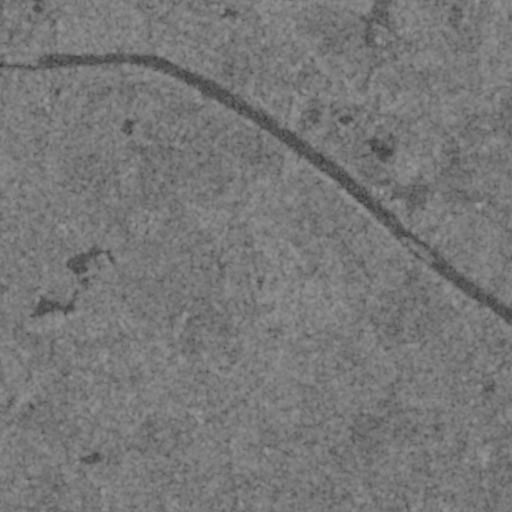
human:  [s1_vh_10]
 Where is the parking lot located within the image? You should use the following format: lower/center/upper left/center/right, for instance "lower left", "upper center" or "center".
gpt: The parking lot is located in the lower left of the image.
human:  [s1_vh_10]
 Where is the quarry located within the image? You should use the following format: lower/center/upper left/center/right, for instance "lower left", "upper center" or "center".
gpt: The quarry is located in the upper center of the image.
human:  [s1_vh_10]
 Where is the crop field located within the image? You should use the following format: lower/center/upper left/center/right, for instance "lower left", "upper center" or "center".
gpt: There is no crop field in the image.

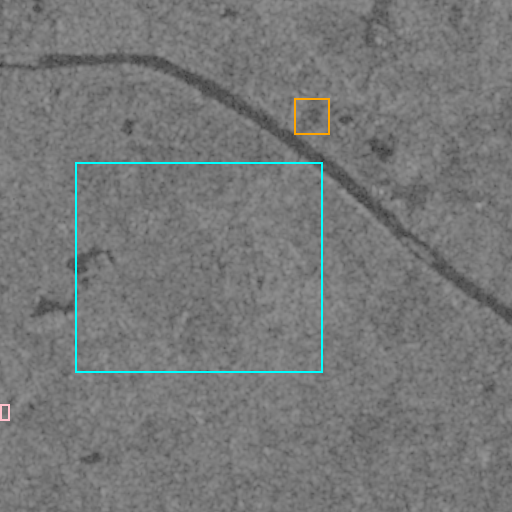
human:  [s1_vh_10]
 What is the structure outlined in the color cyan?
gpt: The structure outlined in cyan is a crop field.
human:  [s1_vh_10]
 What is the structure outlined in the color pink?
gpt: The structure outlined in pink is a park.
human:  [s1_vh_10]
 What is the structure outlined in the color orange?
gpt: The structure outlined in orange is a quarry.
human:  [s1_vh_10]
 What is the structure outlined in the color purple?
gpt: There is no purple outline.